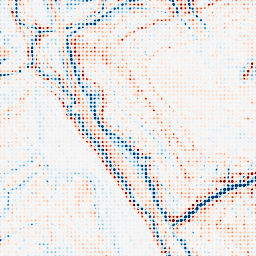
Category: edge_preserving
Decomposition family: bilateral
Decomposition parameters: d: 15
sigma_color: 50
sigma_space: 100
Upsampling method: sinc_hamming
Upsampling parameters: scale: 8
kernel_size: 4
Upsampling scale: 8